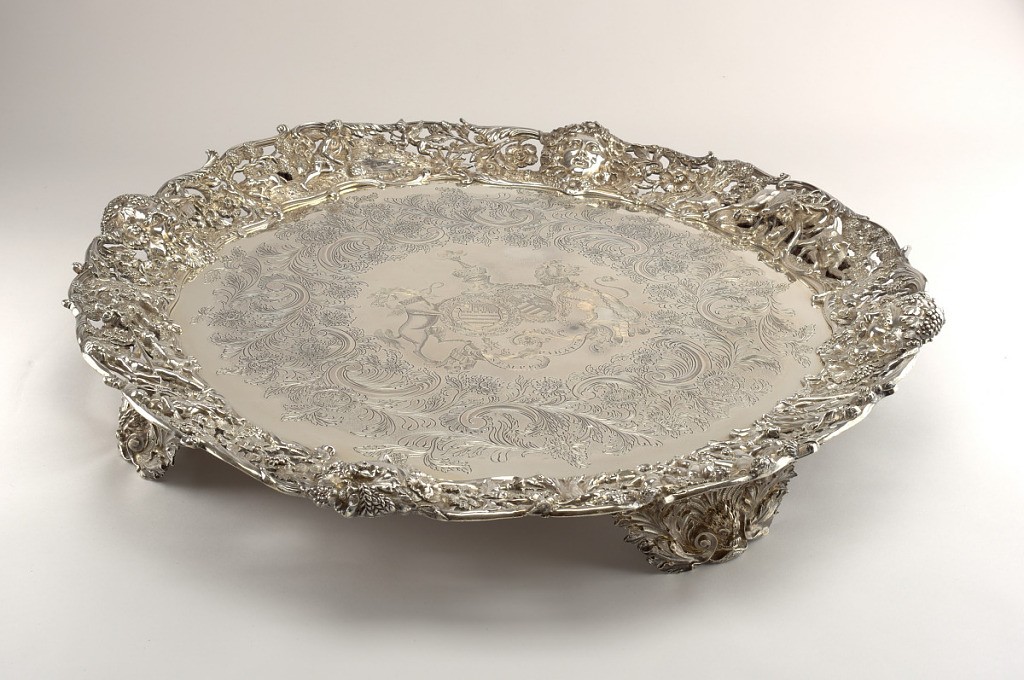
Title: Tray
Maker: Edward Barton, British, active London, England, 1821- ca. 1838
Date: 1823
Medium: silver
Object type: tray
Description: Broad cast ornamental border bearing marks, and figures and animals of ten classical hunt scenes among flowers and foliations. Four foliated feet terminate in dolphins' heads. Scroll and floral chasing. Engraved with impaled arms, crest, motto, ribbon and supporters of Fuller.